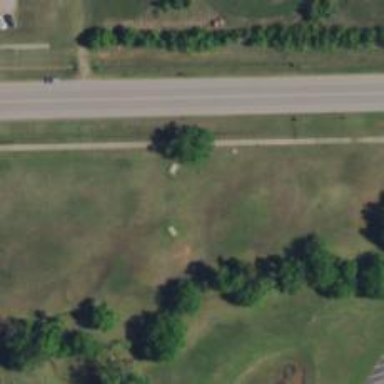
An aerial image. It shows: Disc golf pitch for leisure sports on the land.